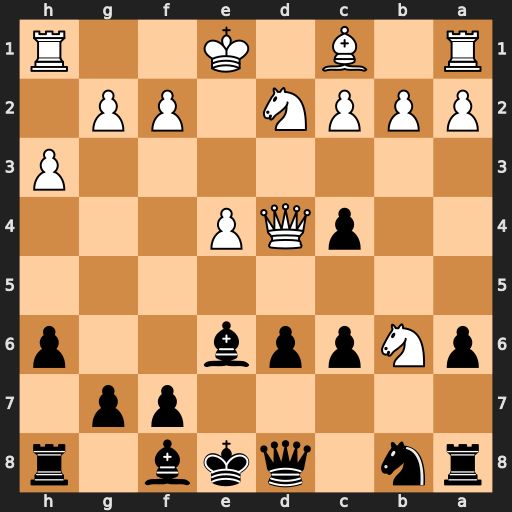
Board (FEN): rn1qkb1r/5pp1/pNppb2p/8/2pQP3/7P/PPPN1PP1/R1B1K2R
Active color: b
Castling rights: KQkq
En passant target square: -
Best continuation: c5 Qc3 Qxb6